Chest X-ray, AP view. Patient: 73 years old, sex F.
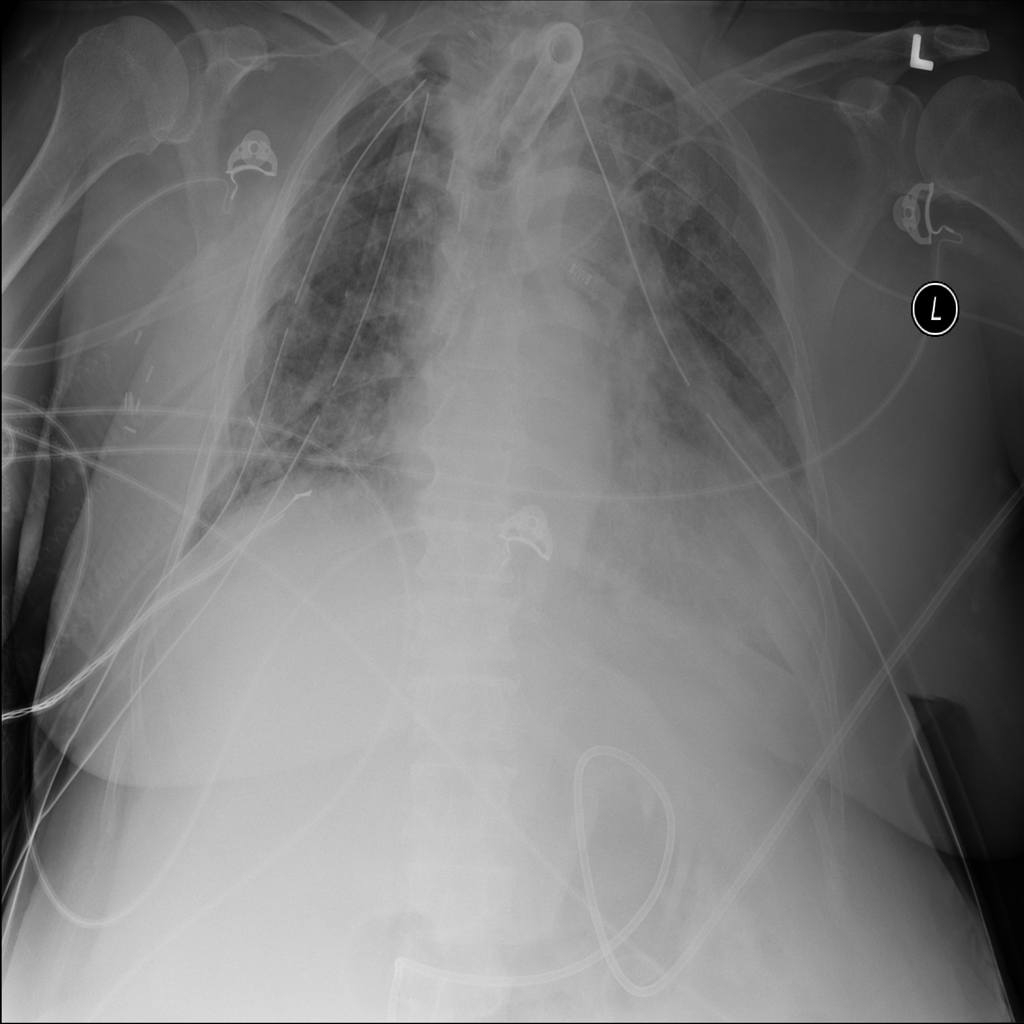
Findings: Infiltration